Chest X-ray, AP view. Patient: 55 years old, sex F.
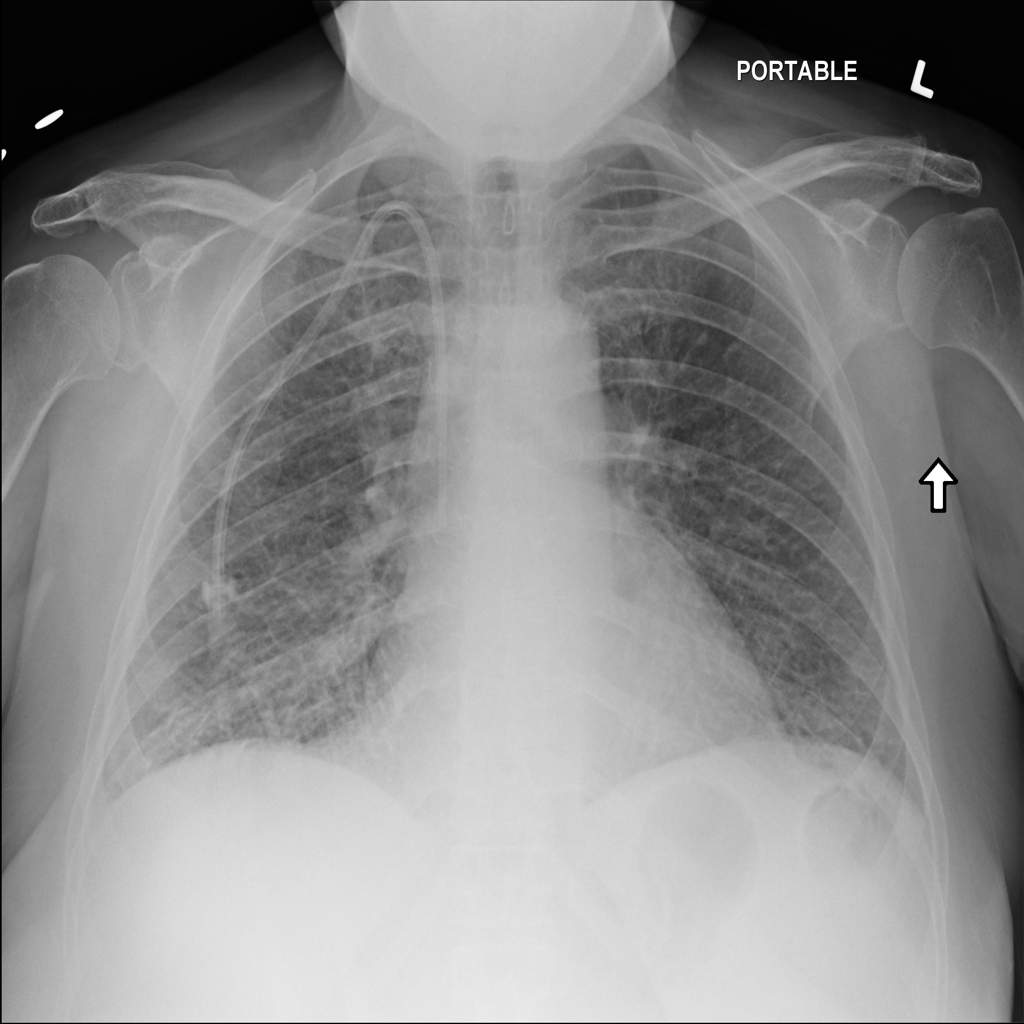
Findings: Pneumonia